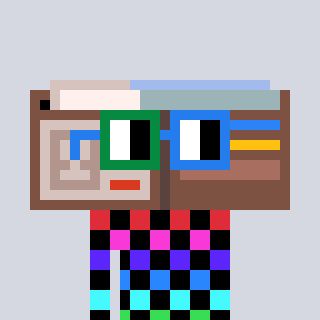
a pixel art character with square green and blue glasses, a wallet-shaped head and a bege-colored body on a cool background